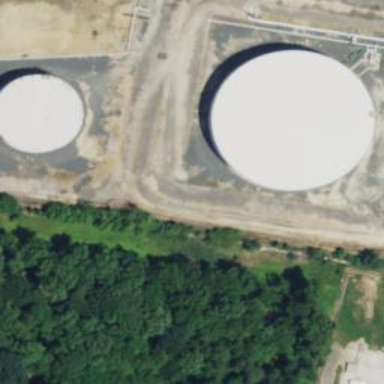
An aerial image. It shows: Storage tank that is man-made.